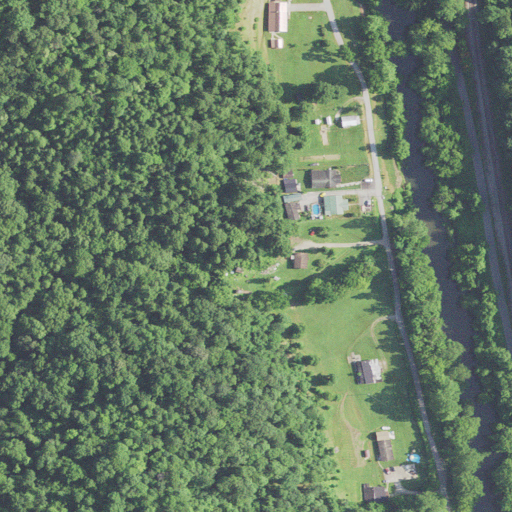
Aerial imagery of valley in West Virginia named Slack Hollow containing deciduous forest, low intensity development, pasture, open water, open development, mixed forest, and grassland